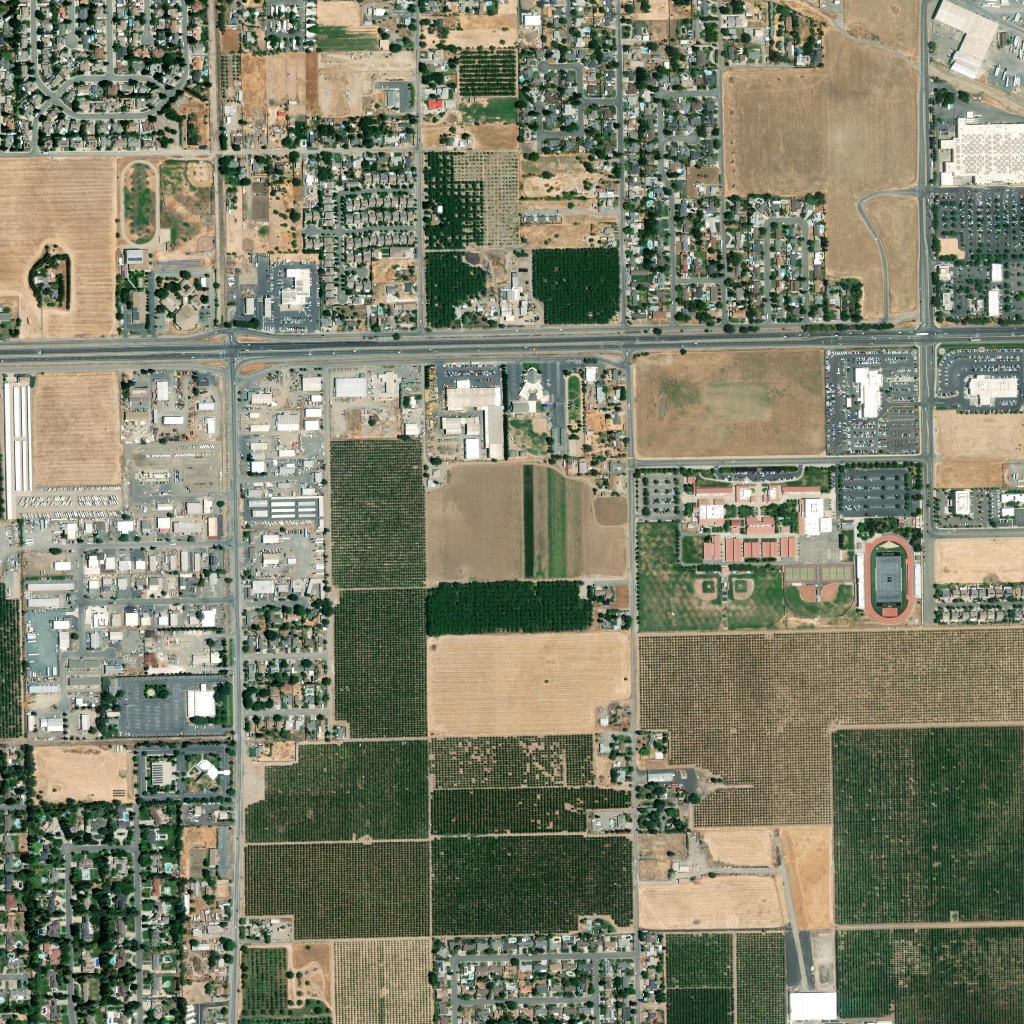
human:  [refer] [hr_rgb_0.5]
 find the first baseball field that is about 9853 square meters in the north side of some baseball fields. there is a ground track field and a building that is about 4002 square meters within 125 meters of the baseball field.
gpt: <box>[[15, 15, 20, 21, 0]]</box>